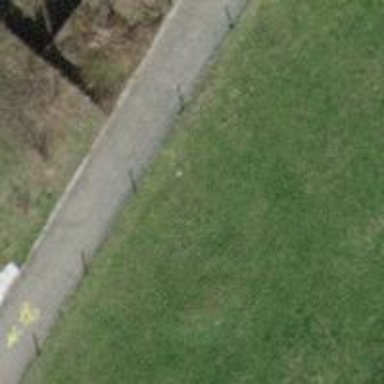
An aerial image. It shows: Footway bridge.